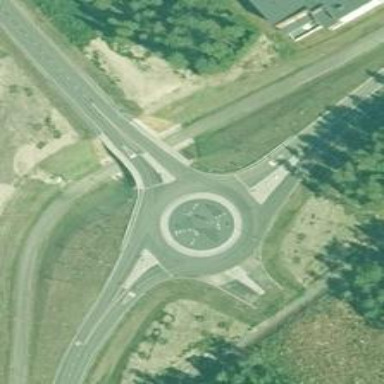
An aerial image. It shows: Secondary road made of asphalt leading to roundabout.